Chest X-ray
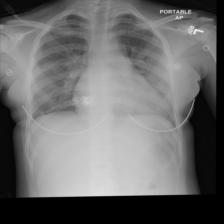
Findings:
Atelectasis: negative
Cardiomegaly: negative
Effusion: negative
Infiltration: positive
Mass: negative
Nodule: negative
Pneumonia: negative
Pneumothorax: negative
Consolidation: negative
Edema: negative
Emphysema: negative
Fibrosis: negative
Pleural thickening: negative
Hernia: negative